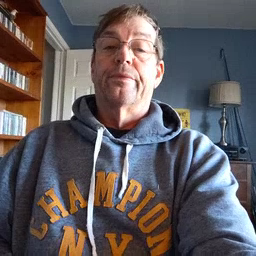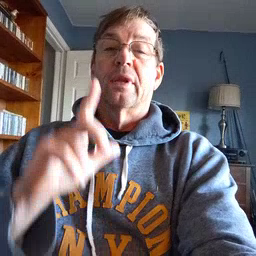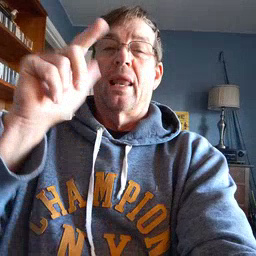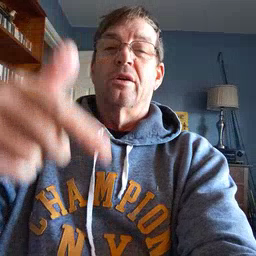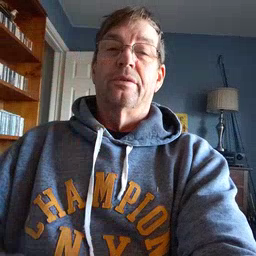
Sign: later